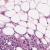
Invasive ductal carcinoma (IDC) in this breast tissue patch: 1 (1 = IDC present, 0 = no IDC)